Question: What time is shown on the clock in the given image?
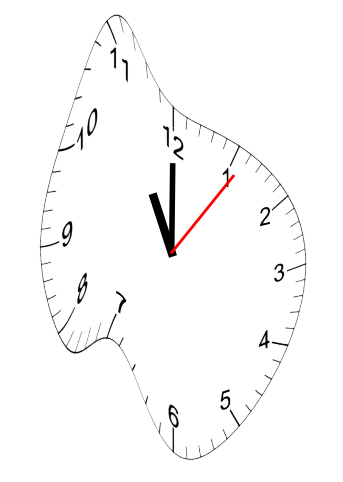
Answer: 11:00:06